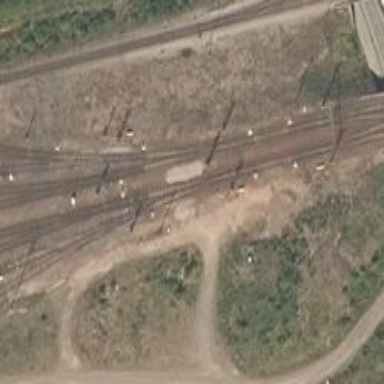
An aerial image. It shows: Railway yard with electrified contact lines.